Aerial crown-view tile of a tropical tree (Barro Colorado Island, Panama), acquired 20240716:
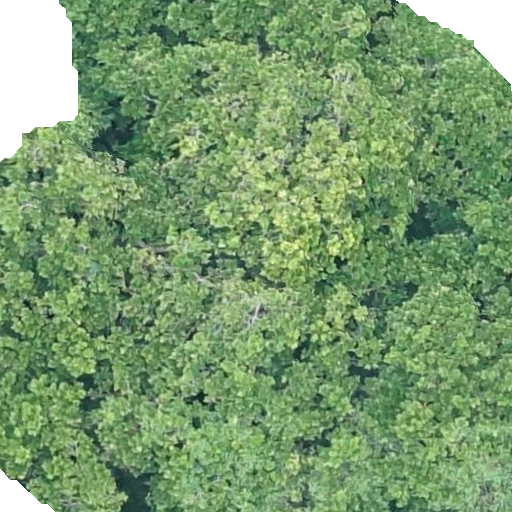
Species: Anacardium excelsum
GBIF accepted scientific name: Anacardium excelsum
Crown area: 506.901 m²